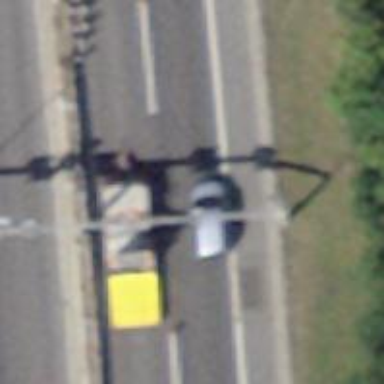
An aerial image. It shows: Road with traffic signals controlled by signal gantry.